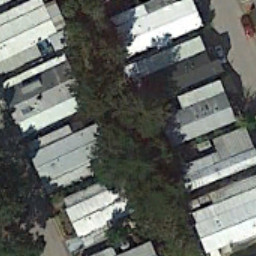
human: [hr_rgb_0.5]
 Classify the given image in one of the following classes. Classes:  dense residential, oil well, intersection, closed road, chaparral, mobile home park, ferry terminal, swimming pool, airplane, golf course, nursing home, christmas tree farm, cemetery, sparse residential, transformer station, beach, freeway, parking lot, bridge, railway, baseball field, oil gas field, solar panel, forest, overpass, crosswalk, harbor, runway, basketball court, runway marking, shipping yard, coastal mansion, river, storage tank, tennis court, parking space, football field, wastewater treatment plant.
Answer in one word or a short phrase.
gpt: mobile home park